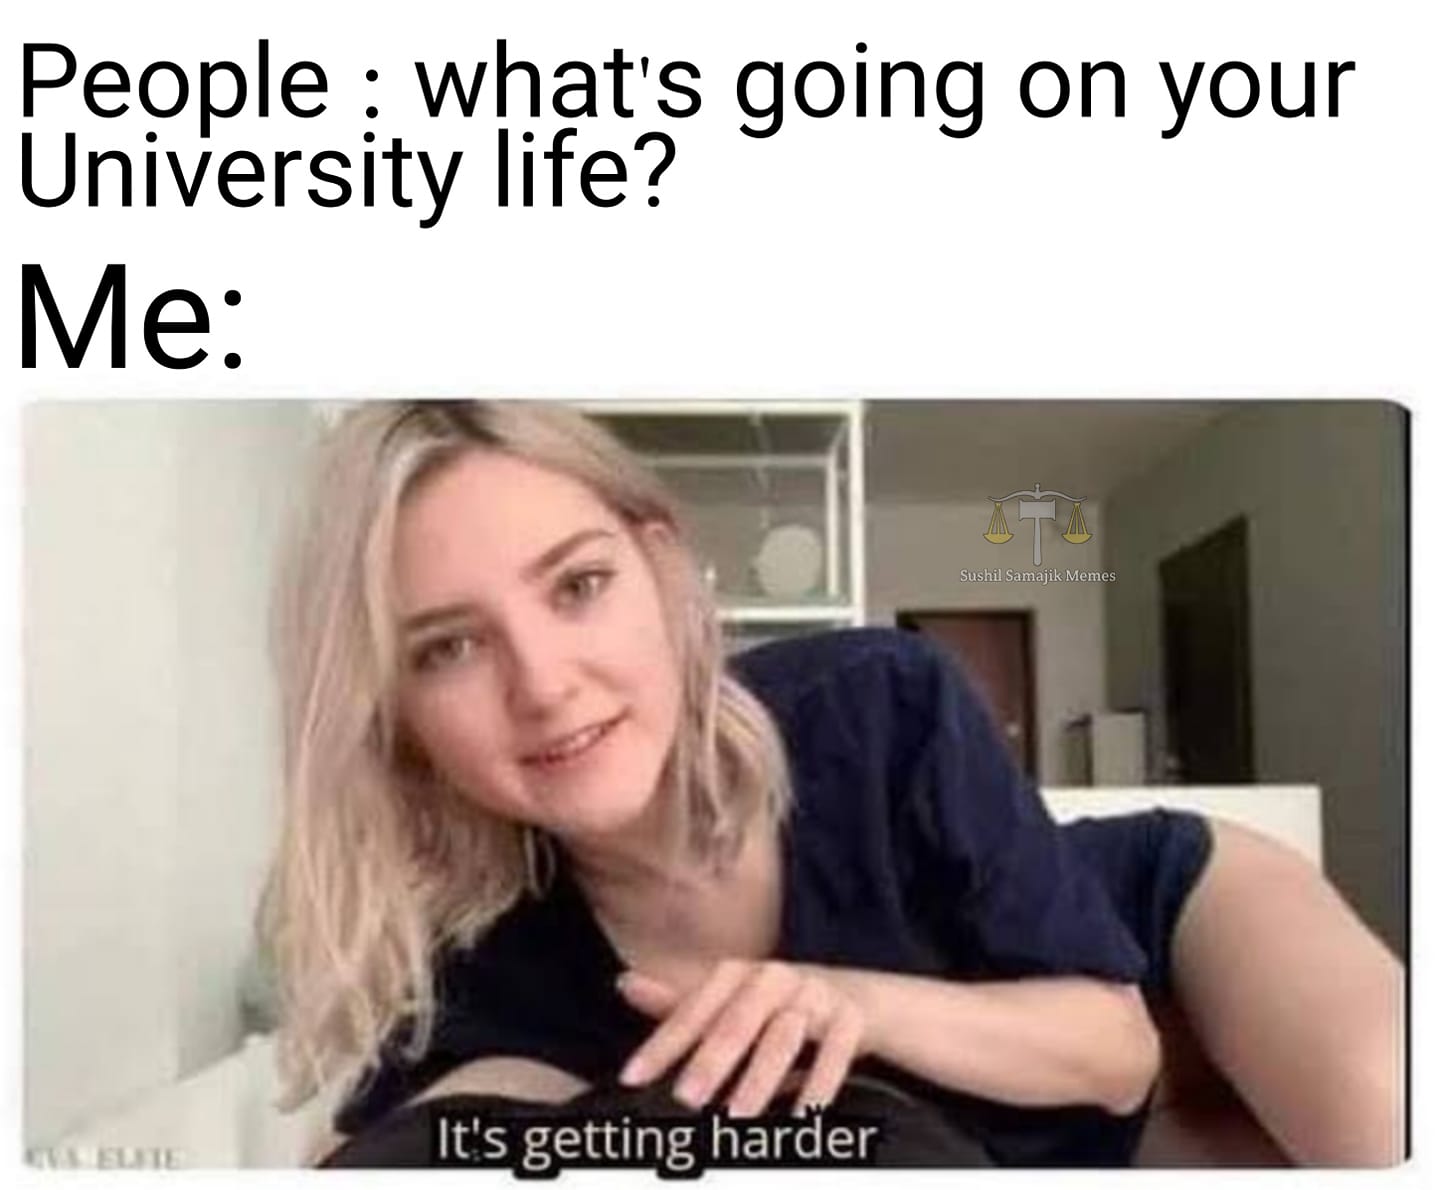
Caption: People : what's going on your University life ?    Me:     It's getting harder
Label: non-hate